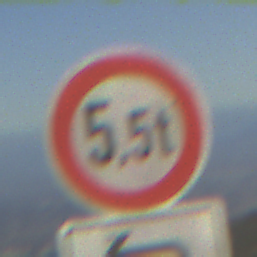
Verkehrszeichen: TatsaechlicheMasse
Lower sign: RichtungsangabeDurchPfeile2
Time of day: SunriseSunset
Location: Outdoor (Nature)
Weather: PartlyCloudy
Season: NotSpecified
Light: Natural